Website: walmart
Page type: cart
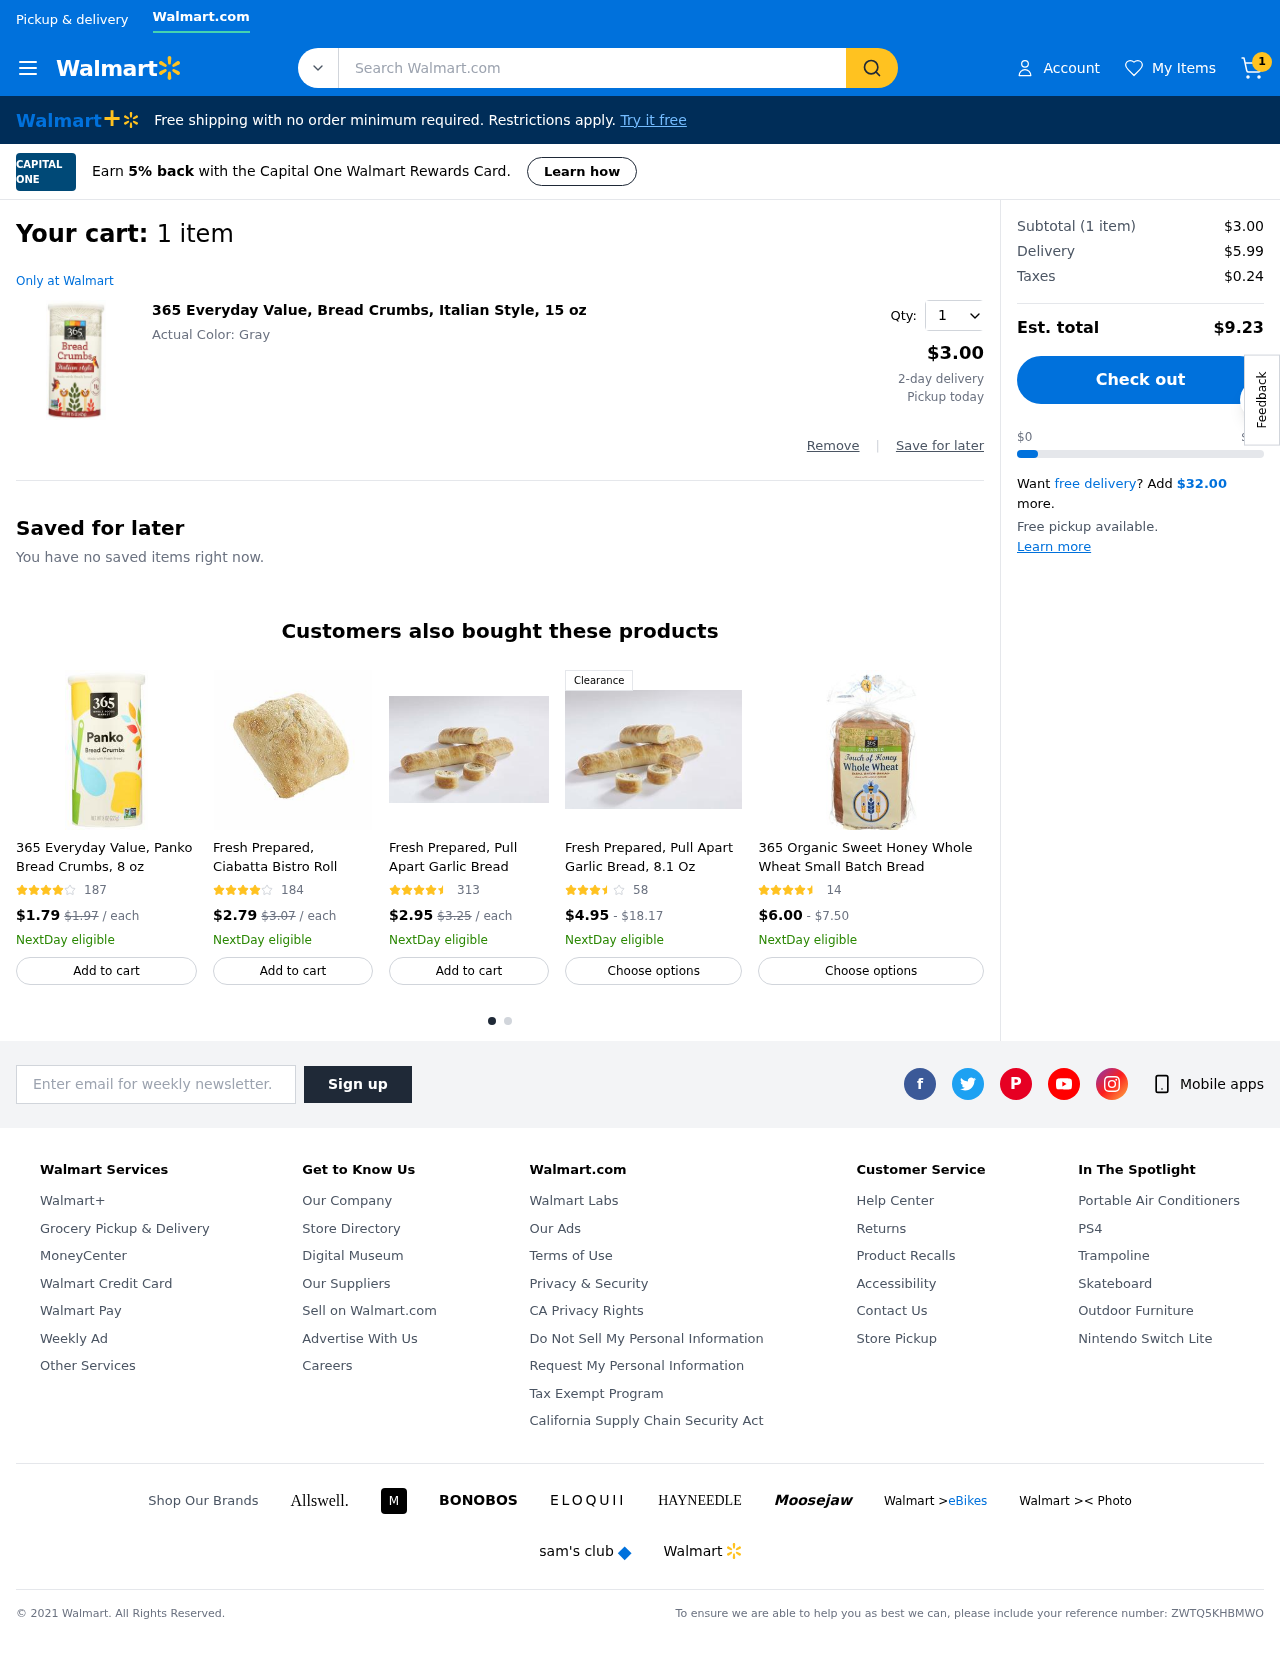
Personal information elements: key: PII_EMAIL
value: twiggins@gmail.com
Product elements: key: PRODUCT1_NAME
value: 365 Everyday Value, Bread Crumbs, Italian Style, 15 oz
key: PRODUCT1_PRICE
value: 3
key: PRODUCT1_QUANTITY
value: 1
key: PRODUCT2_NAME
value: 365 Everyday Value, Panko Bread Crumbs, 8 oz
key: PRODUCT2_NUM_RATINGS
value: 187
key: PRODUCT2_PRICE
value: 1.79
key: PRODUCT3_NAME
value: Fresh Prepared, Ciabatta Bistro Roll
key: PRODUCT3_NUM_RATINGS
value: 184
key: PRODUCT3_PRICE
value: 2.79
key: PRODUCT4_NAME
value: Fresh Prepared, Pull Apart Garlic Bread
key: PRODUCT4_NUM_RATINGS
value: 313
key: PRODUCT4_PRICE
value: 2.95
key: PRODUCT5_NAME
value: Fresh Prepared, Pull Apart Garlic Bread, 8.1 Oz
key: PRODUCT5_NUM_RATINGS
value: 58
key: PRODUCT5_PRICE
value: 4.95
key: PRODUCT6_NAME
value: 365 Organic Sweet Honey Whole Wheat Small Batch Bread
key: PRODUCT6_NUM_RATINGS
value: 14
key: PRODUCT6_PRICE
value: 6
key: PRODUCT2_ORIGINAL_PRICE
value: $1.97
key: PRODUCT3_ORIGINAL_PRICE
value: $3.07
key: PRODUCT4_ORIGINAL_PRICE
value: $3.25
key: PRODUCT5_PRICE_MAX
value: $18.17
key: PRODUCT6_PRICE_MAX
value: $7.50
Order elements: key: ORDER_NUM_ITEMS
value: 1
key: ORDER_NUM_ITEMS
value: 1 item
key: ORDER_SUBTOTAL
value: $3.00
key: ORDER_SHIPPING_COST
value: $5.99
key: ORDER_TAX
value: $0.24
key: ORDER_TOTAL
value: $9.23
Search elements: key: HEADER_SEARCH
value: Search Walmart.com